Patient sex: M
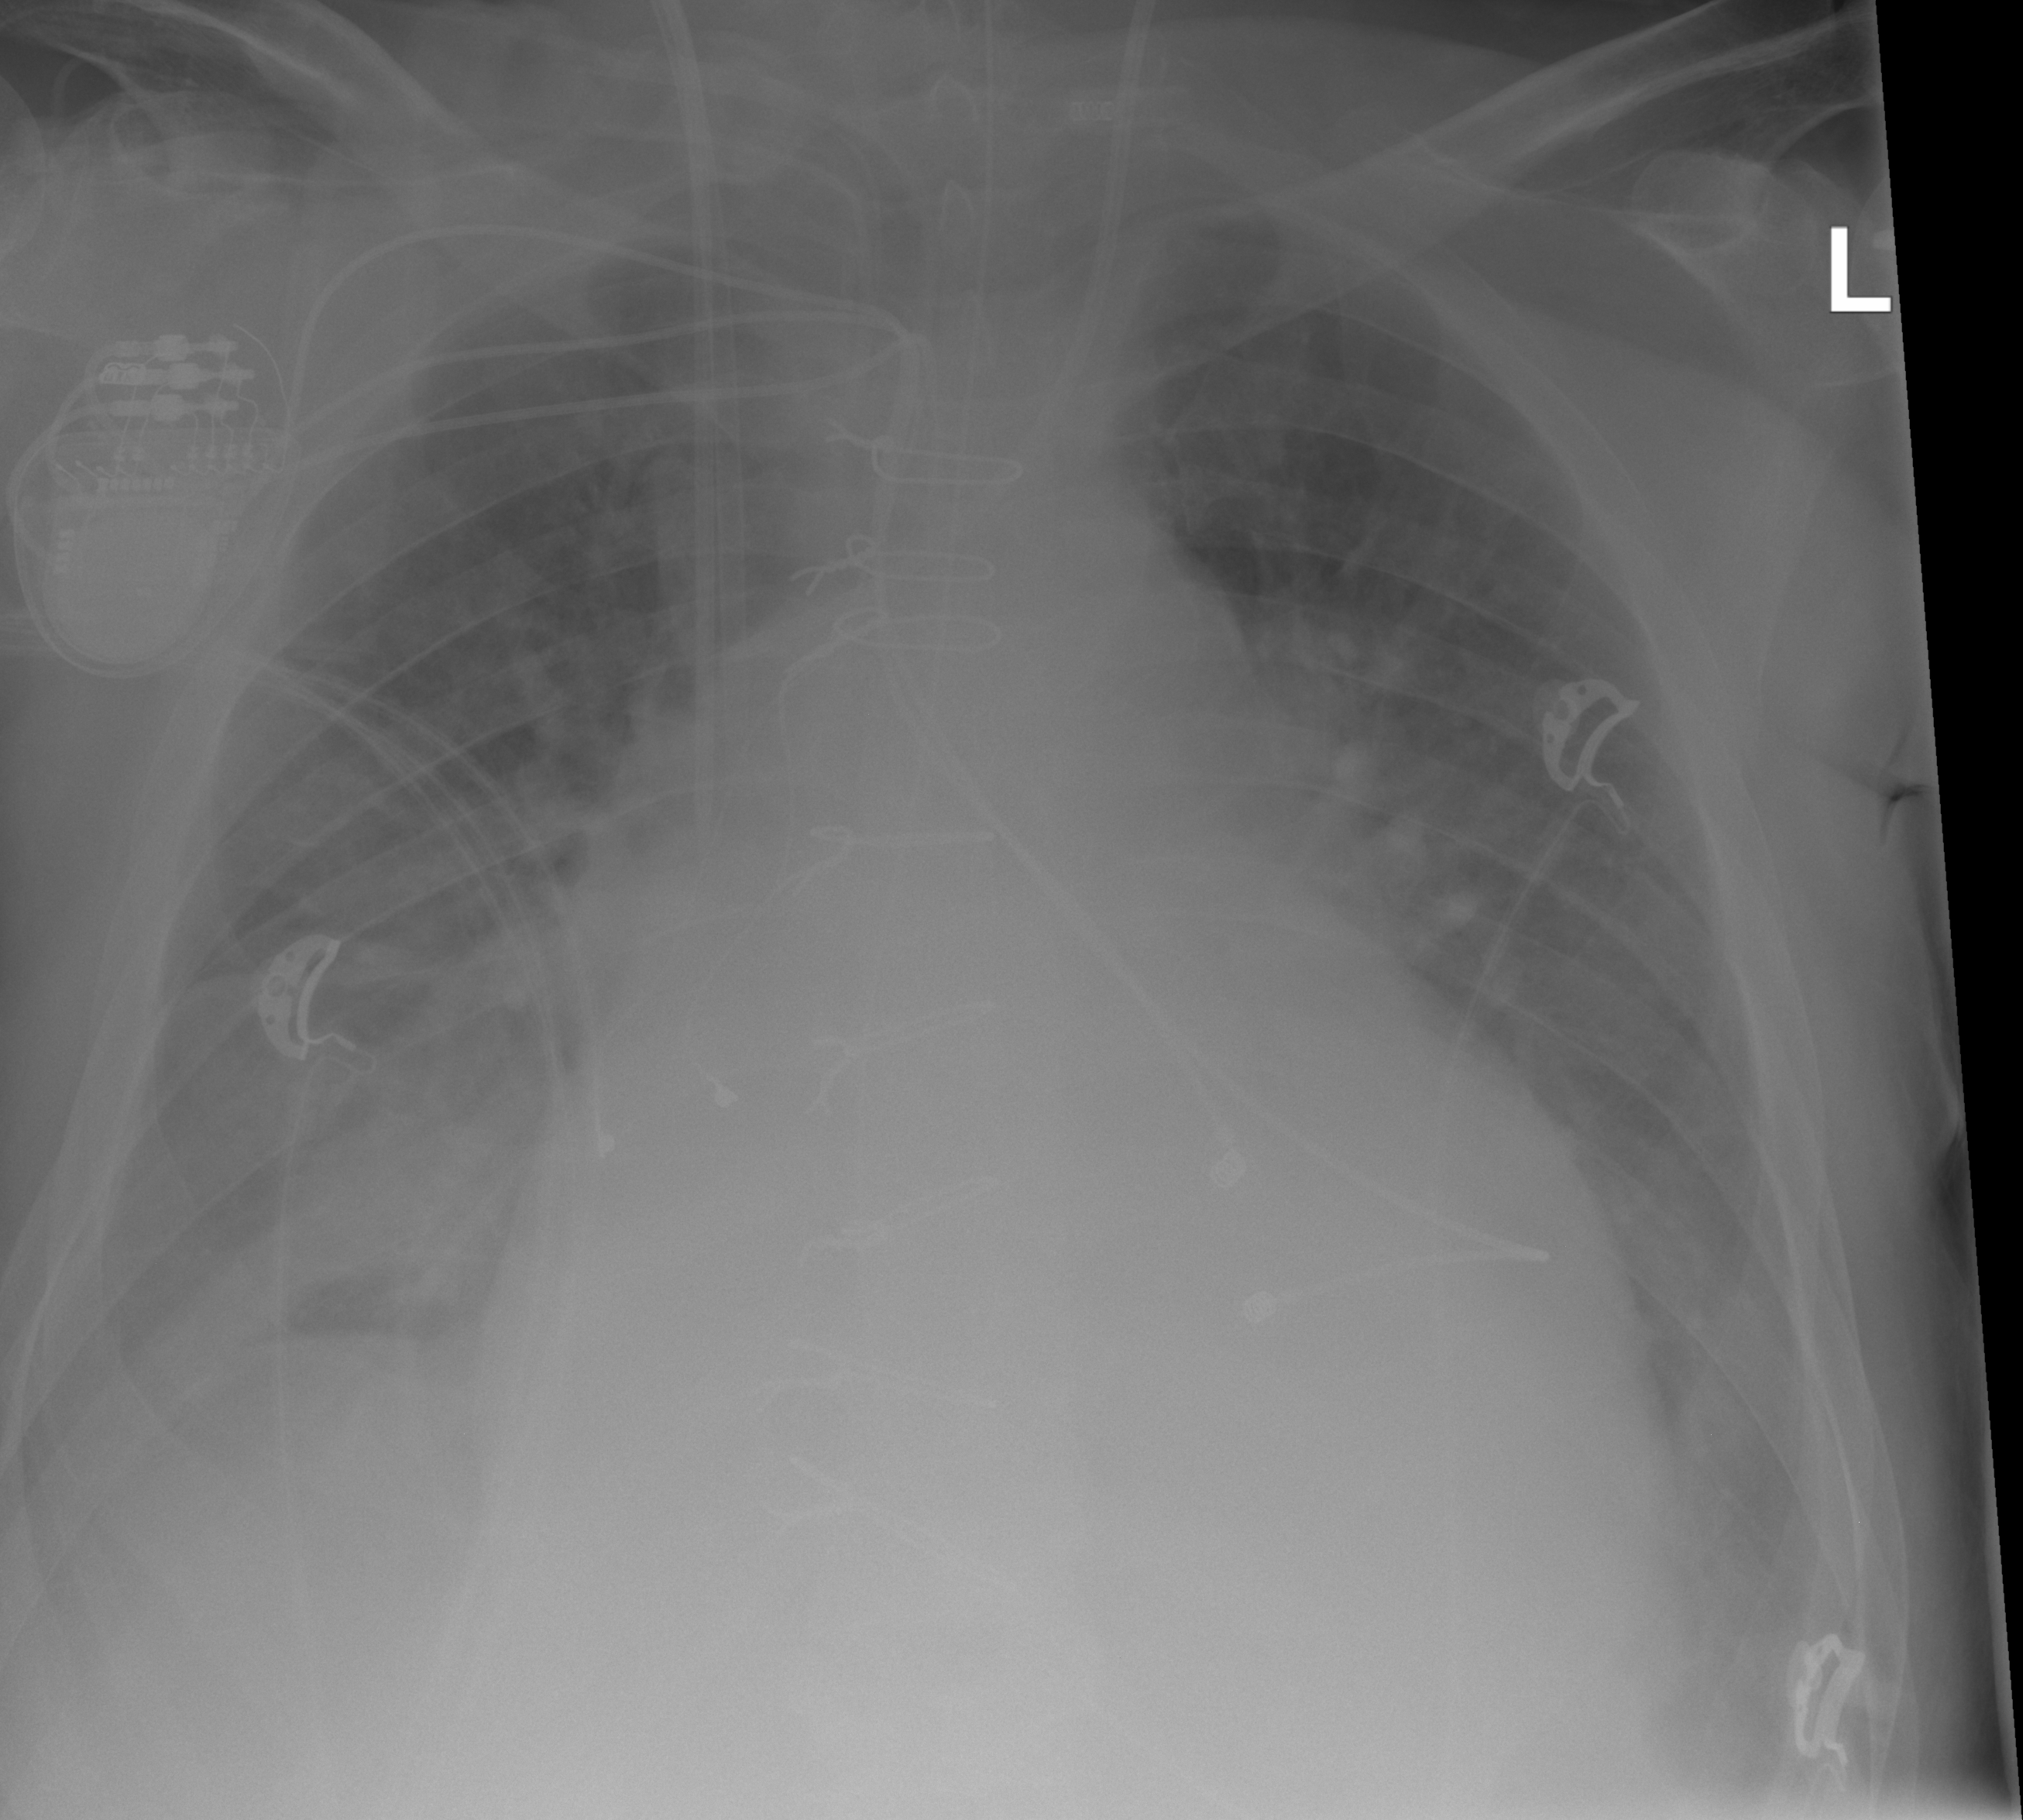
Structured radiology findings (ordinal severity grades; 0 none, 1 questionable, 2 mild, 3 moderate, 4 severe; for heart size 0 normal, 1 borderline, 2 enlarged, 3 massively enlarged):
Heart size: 3
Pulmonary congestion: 2
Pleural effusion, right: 2
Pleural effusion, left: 2
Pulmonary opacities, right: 0
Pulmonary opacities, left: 0
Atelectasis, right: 2
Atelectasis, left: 2